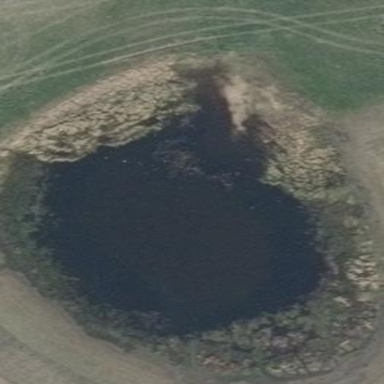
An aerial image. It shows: Peaceful pond surrounded by nature.